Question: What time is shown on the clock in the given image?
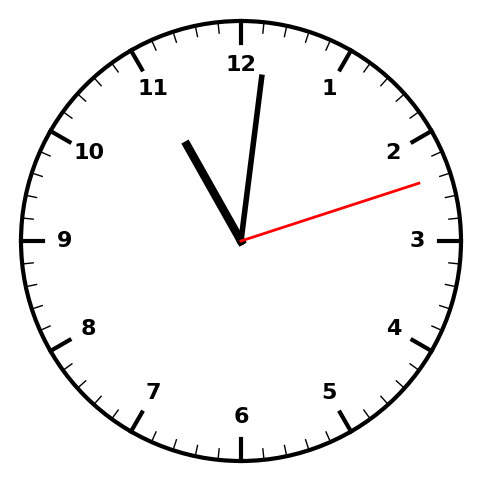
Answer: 11:01:12